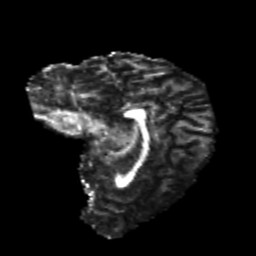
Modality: FA
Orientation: sagittal
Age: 23
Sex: female
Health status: healthy
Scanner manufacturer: philips
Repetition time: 7.388 s
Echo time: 0.08599 s